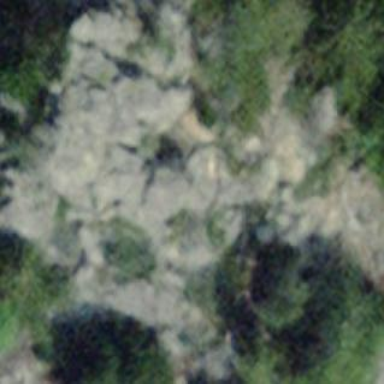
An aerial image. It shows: Landscape of bare rock.